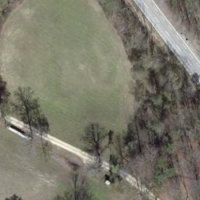
EUNIS habitat code: 44
Species observed at this site:
Pholidoptera griseoaptera
Chorthippus biguttulus
Phaneroptera falcata